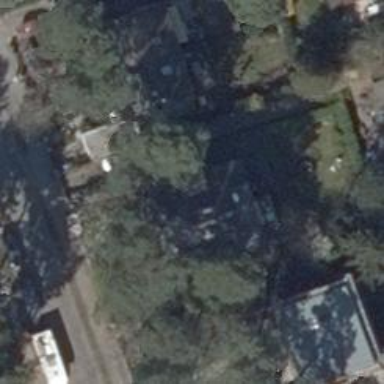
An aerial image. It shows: Hipped roof apartment building.